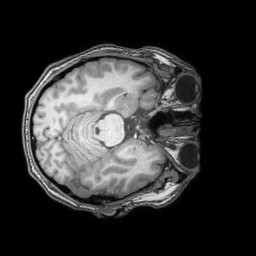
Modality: T1w
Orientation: axial
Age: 35
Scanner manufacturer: philips
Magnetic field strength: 3 T
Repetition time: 0.007 s
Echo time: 0.003501 s